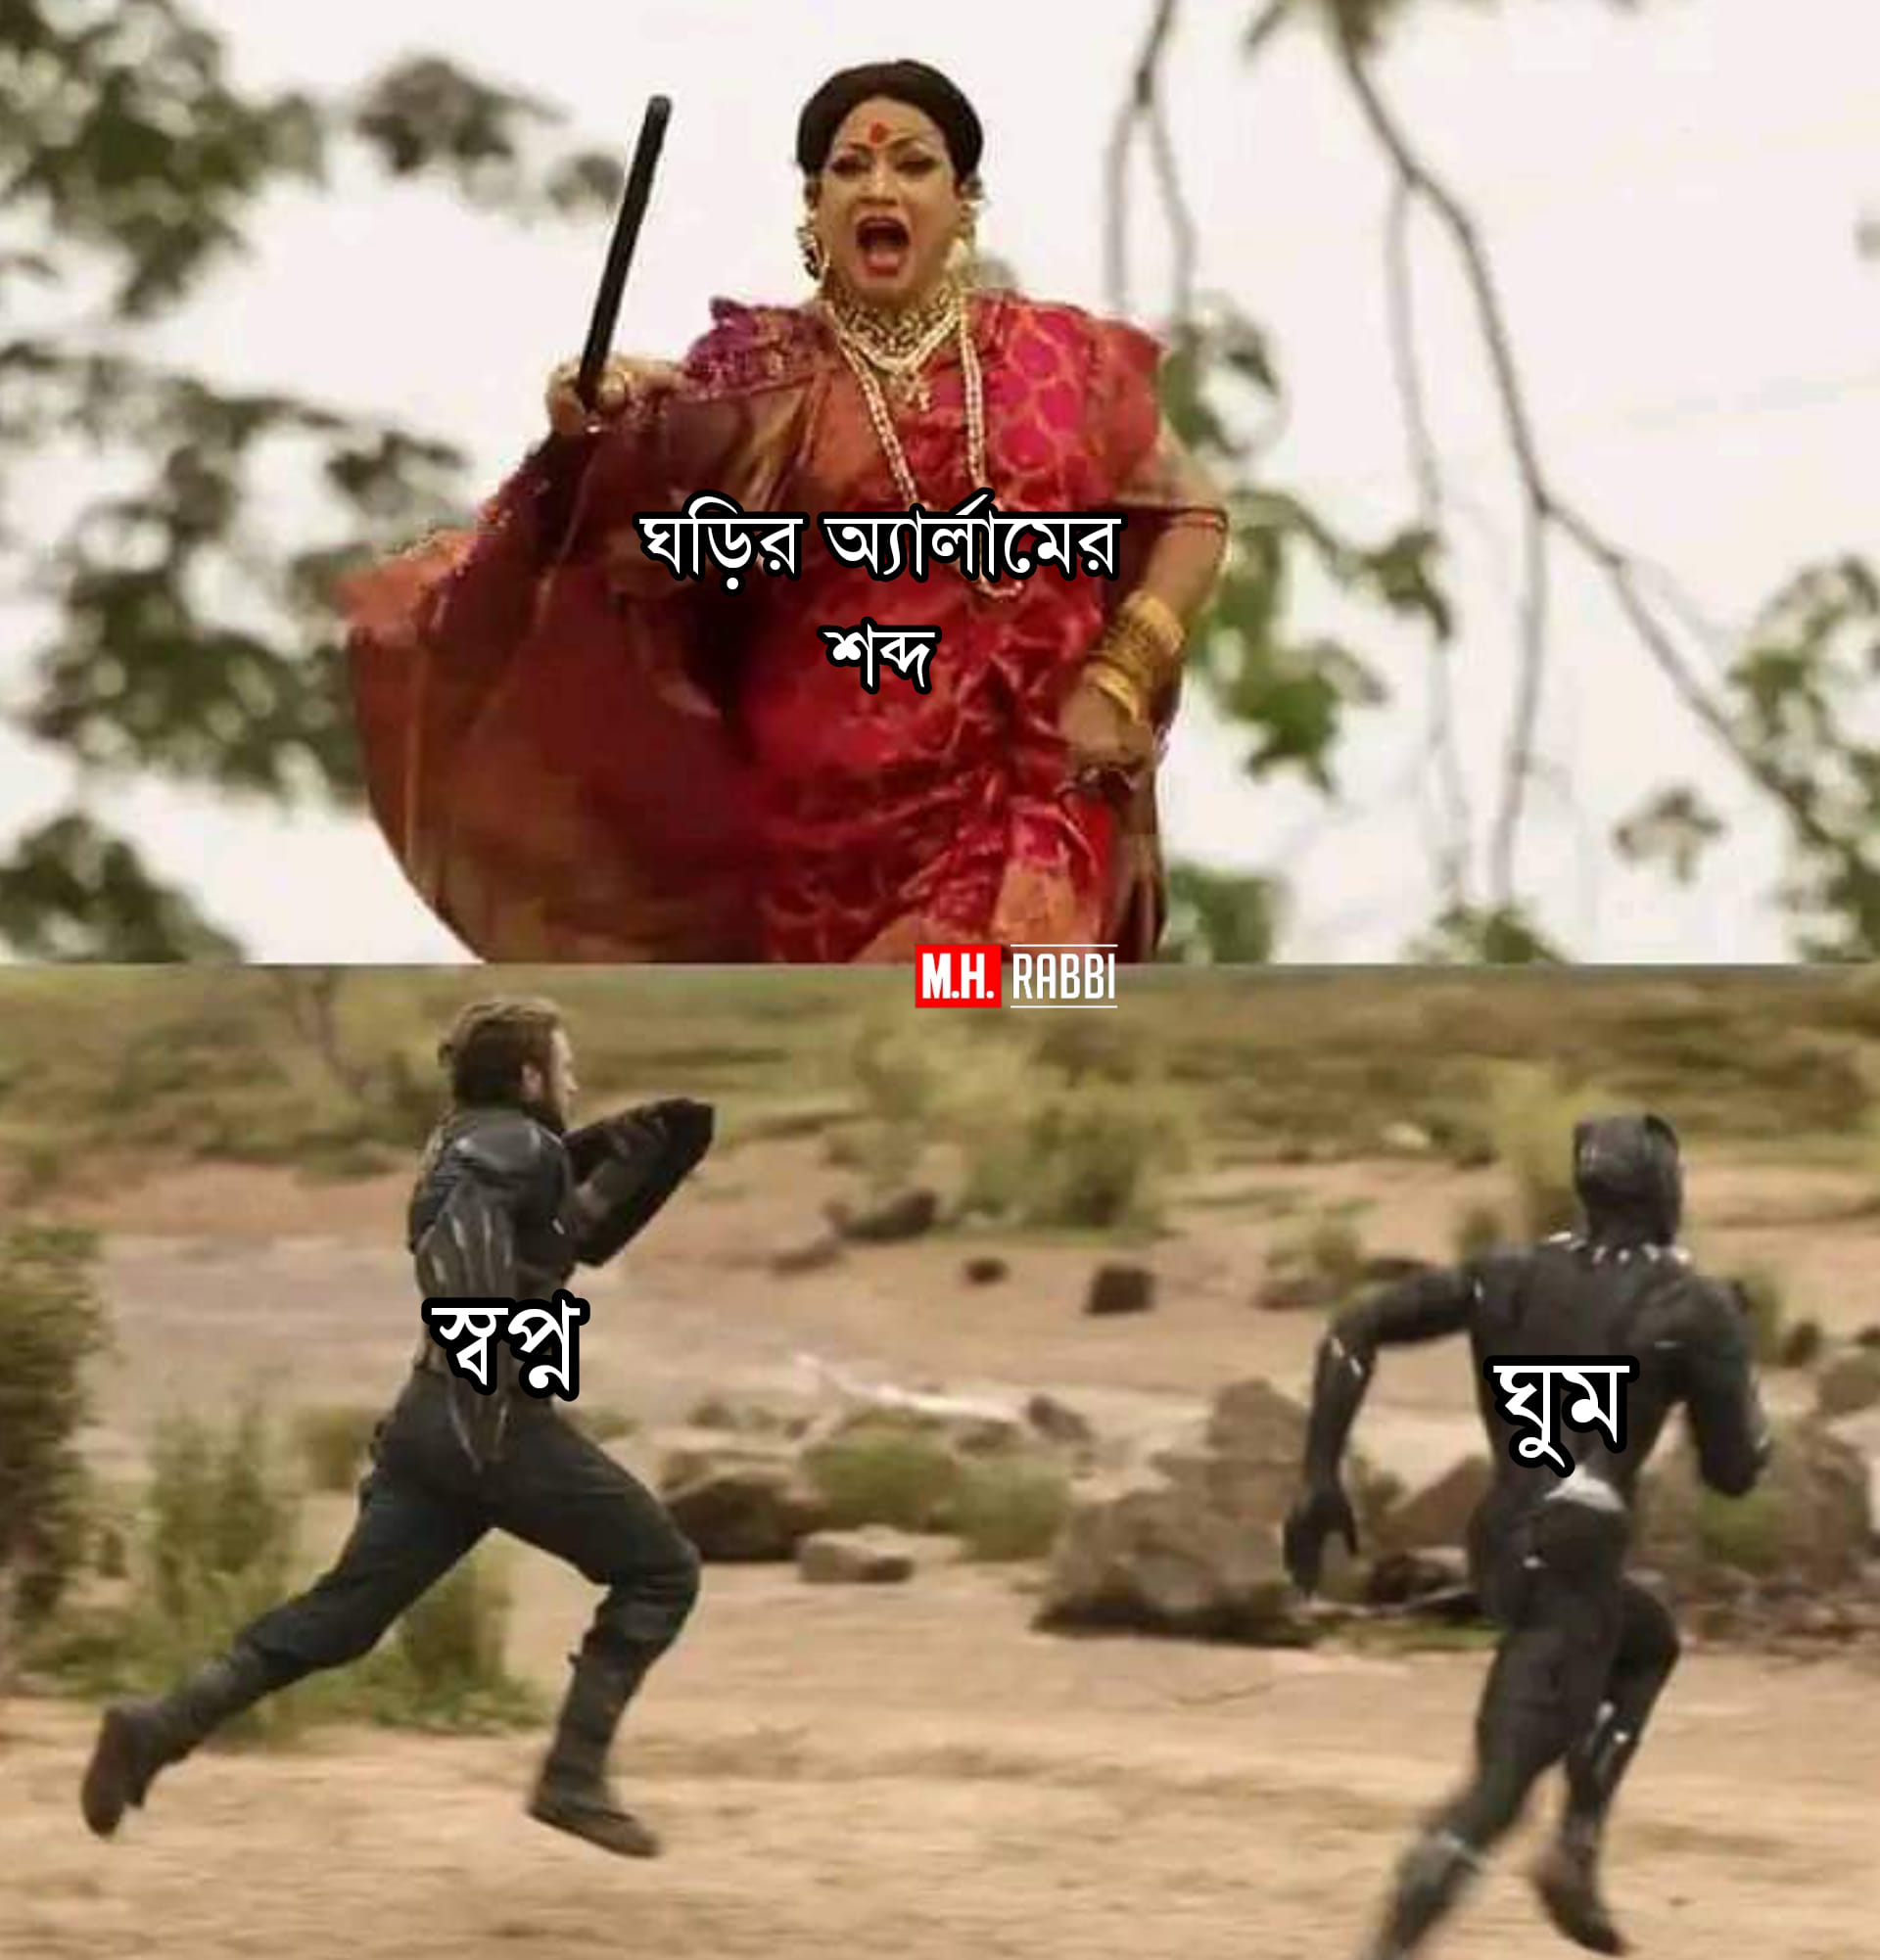
Caption: ঘড়ির অ্যালার্মের শব্দ    স্বপ্ন   ঘুম
Label: non-hate